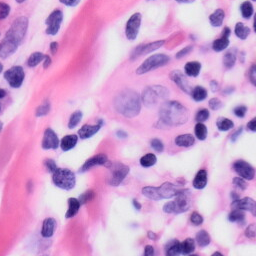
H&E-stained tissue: Skin